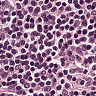
Metastatic tissue present: no